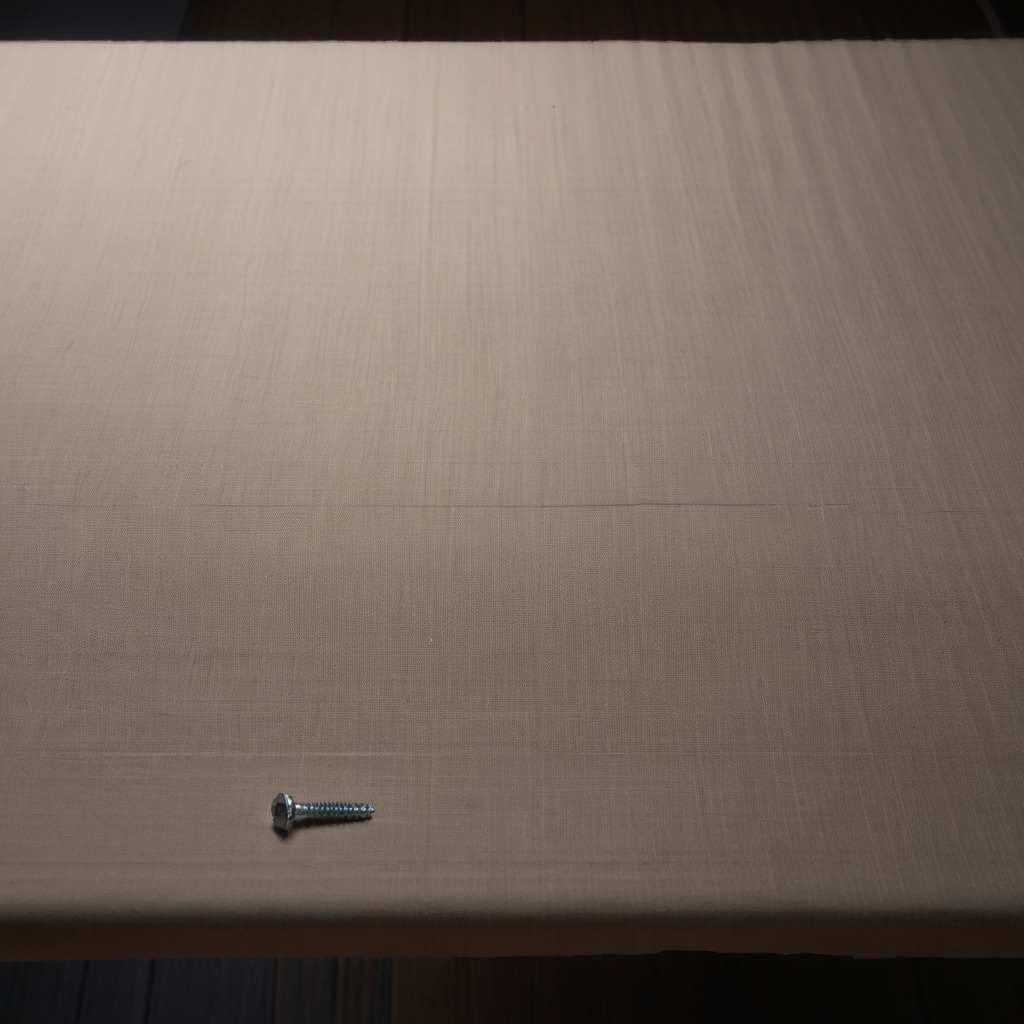
A metal screw is lying on a wooden table inside a workshop at night.